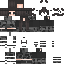
A female skeleton skin with dark skin, wearing brown helmet dressed in a black robe top and black pants, featuring a closed mouth.